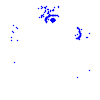
Particle: kaon